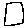
Label: square